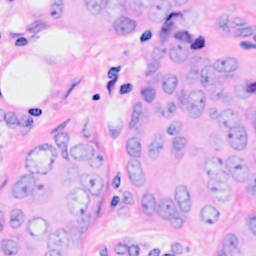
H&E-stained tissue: Breast